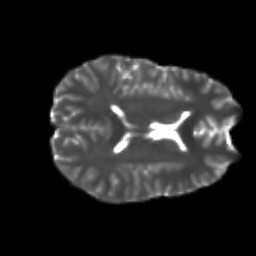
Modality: T2w
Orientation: axial
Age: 20
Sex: female
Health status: healthy
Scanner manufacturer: philips
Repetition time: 7.383 s
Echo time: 0.08599 s